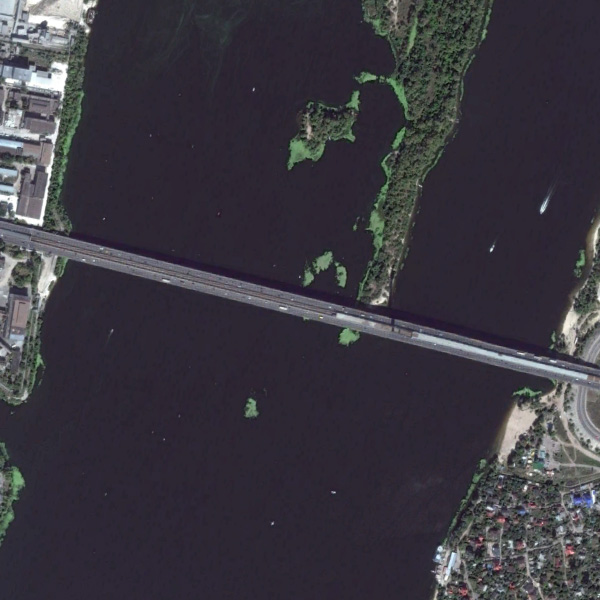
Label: Bridge